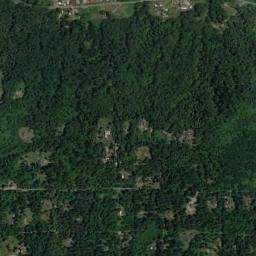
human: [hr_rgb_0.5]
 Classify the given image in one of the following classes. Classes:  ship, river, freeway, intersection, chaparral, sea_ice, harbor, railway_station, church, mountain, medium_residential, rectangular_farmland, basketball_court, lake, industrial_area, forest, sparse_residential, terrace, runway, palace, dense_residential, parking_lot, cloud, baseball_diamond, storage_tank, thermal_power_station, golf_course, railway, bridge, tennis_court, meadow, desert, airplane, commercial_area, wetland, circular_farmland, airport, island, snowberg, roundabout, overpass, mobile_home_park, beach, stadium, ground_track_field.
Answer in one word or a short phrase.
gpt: forest